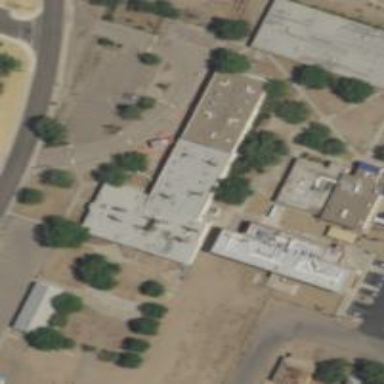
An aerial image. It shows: School.